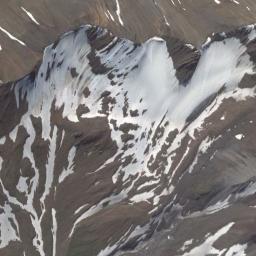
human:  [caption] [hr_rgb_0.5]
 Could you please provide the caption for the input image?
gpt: White snow and brown bare ground intersect on the snow mountain .

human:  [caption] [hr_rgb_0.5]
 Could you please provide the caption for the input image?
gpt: The snow berg is consist of bare land and white snow .

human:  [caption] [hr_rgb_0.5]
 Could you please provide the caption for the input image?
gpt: The snowberg is covered with snow .

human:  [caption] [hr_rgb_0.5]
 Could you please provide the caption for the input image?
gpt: The snowberg is partly covered with snow and ice and the color of the mountain is brown .

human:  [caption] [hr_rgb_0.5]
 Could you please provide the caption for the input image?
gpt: There are some snow and bare land on the snowberg .